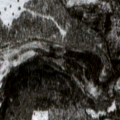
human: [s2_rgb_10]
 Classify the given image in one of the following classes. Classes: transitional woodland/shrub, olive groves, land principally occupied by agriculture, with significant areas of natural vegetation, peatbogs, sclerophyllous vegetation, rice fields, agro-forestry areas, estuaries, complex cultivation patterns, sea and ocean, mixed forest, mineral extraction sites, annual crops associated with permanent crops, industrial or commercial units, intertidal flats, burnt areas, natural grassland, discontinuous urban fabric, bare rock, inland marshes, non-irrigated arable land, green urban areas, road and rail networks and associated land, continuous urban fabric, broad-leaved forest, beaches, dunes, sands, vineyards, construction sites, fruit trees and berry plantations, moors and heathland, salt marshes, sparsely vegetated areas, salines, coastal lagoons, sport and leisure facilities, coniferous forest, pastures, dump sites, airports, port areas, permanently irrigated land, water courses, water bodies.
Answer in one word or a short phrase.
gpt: coniferous forest